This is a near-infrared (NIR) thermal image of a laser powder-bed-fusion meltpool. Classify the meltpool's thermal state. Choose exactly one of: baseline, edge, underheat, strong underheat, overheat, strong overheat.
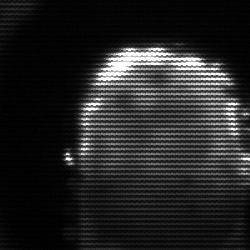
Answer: baseline